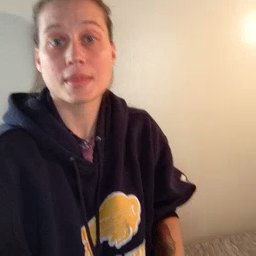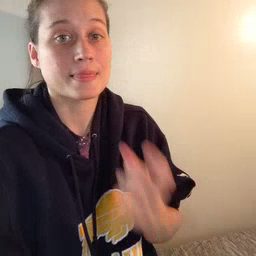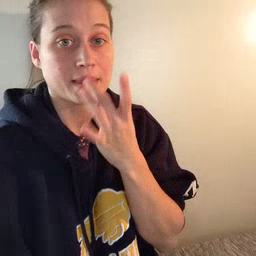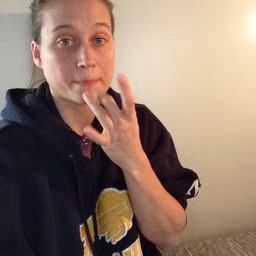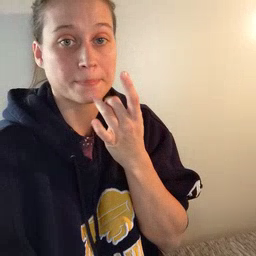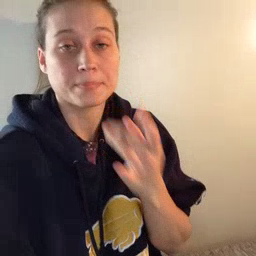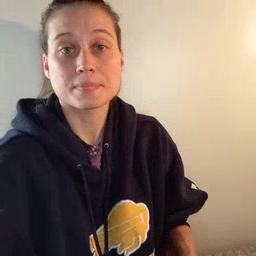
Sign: lamp